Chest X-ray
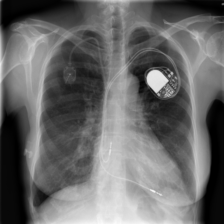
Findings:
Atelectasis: negative
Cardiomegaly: negative
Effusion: negative
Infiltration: negative
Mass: negative
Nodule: negative
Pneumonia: negative
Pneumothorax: negative
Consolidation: negative
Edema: negative
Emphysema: negative
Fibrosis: negative
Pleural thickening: negative
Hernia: negative